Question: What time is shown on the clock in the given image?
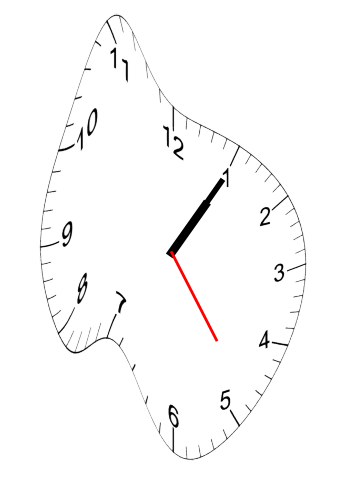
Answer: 01:05:24